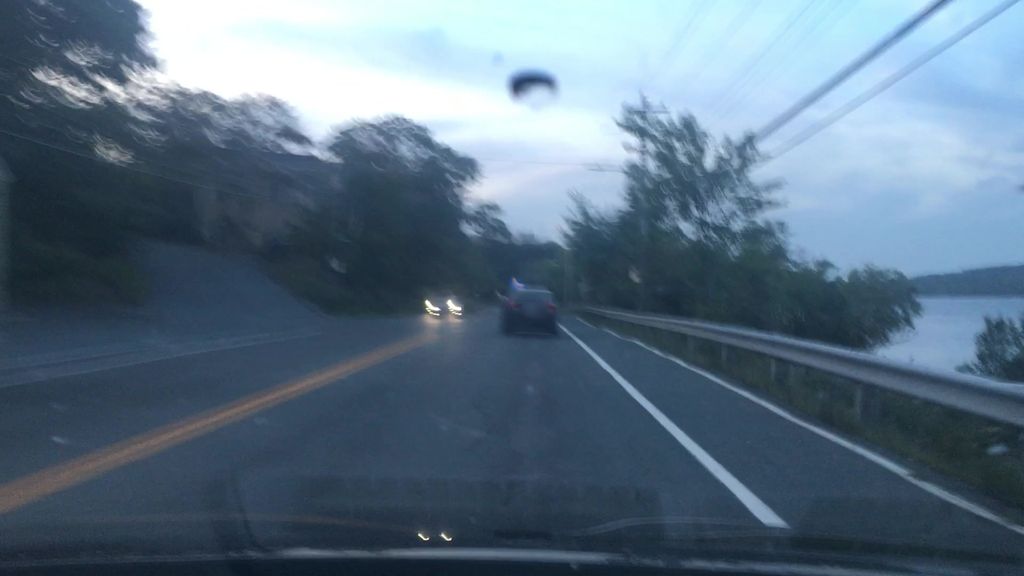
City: halifax